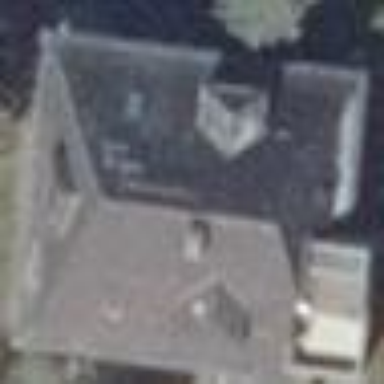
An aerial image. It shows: Hipped roof on apartment building.